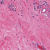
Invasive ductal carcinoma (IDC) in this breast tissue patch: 1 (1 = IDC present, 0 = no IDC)